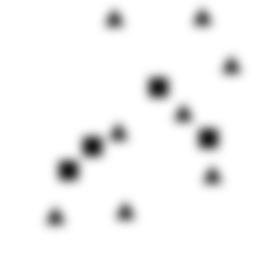
Squares: 4
Triangles: 8
Stars: 0
Total shapes: 12